Aerial crown-view tile of a tropical tree (Barro Colorado Island, Panama), acquired 20240611:
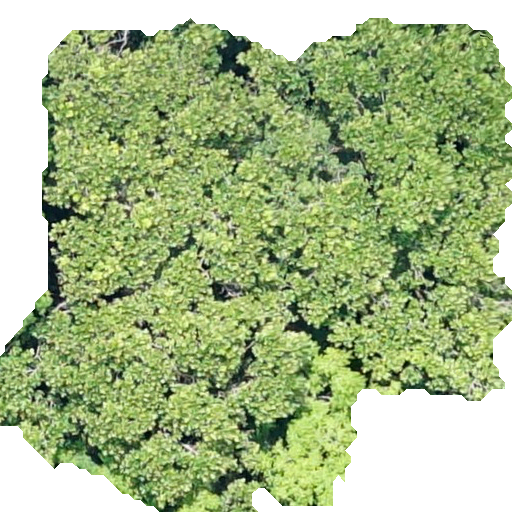
Species: Anacardium excelsum
GBIF accepted scientific name: Anacardium excelsum
Crown area: 316.931 m²